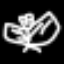
Label: angel